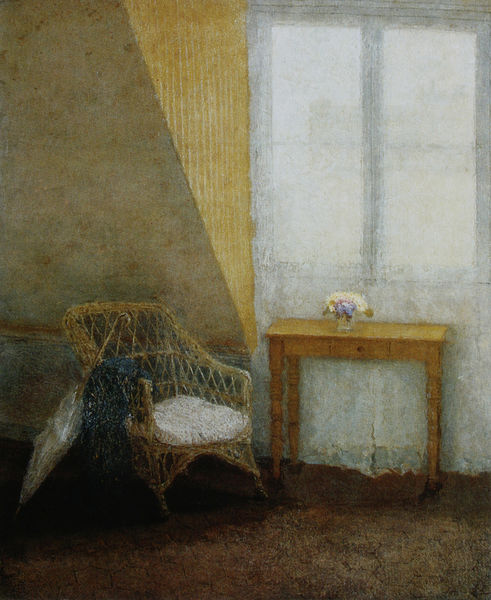
Titel: Eine Ecke im Zimmer der Künstlerin
Künstler: Gwen John
Standort: Sheffield City
Institution: Art Gallery
Schlagwörter: blau, dunkel, gemälde, schatten, weiß, gelb, impressionismus, ocker, sitzen, blume, blumen, braun, fenster, glas, grau, hell, holz, licht, raum, stroh, stuhl, tisch, zimmer, regenschirm, schirm, sonnenschirm, tuch, beige, teppich, wand, kleidung, innenraum, vorhang, sonne, boden, interieur, sessel, decke, innen, schräg, stilleben, stillleben, vase, beine, sommer, ecke, blumenvase, fußboden, giebel, kissen, gardine, polster, tapete, vorhänge, nähen, korb, schublade, tischchen, strauss, stube, menschenleer, blumenstrauss, flechten, hängen, geflecht, bruan, fensterkreuz, fensterrahmen, gemalt, tischbeine, stempel, tasche, stuhlbeine, mansarde, schräge, atmosphäre, holt, sauber, korbstuhl, anlehnen, sitzkissen, fesnter, dachgeschoss, dachschräge, ordentlich, gemütlich, korbsessel, unschärfe, zweiteilung, llicht, rattanstuhl, wandschräge, flechtstuhl, fensterkreu, griss, mansardenzimmer, fenster vorhang, schräge wand